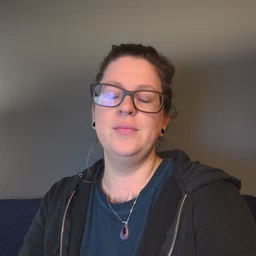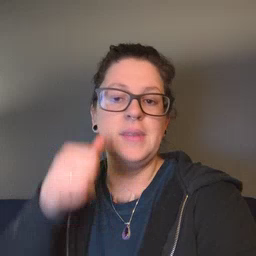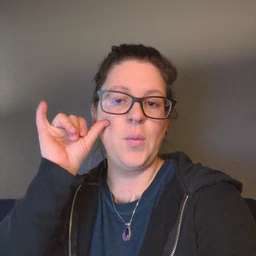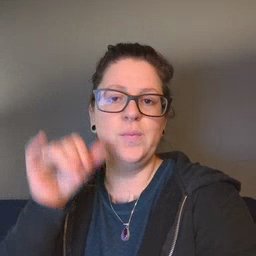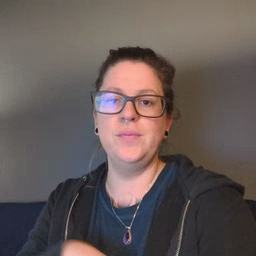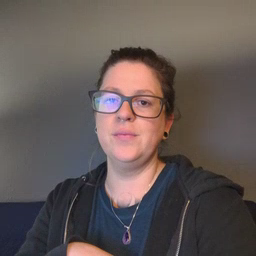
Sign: cow